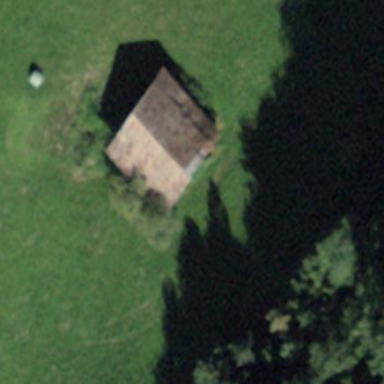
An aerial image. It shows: Barn.